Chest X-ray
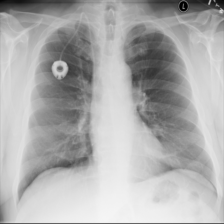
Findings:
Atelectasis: negative
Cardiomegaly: negative
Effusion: negative
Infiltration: negative
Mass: negative
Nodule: negative
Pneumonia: negative
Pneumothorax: negative
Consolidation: negative
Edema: negative
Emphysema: negative
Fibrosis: negative
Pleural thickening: negative
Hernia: negative